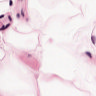
Metastatic tissue present: no